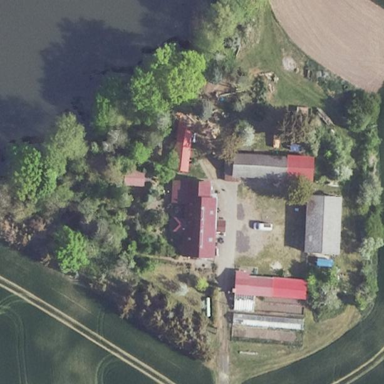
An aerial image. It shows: Farmyard area.